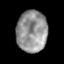
Tissue: prostate
Cell type: Epithelial cells
Senescence score: 0.362
Nuclear area (px): 1248
Mean DAPI intensity: 147.264